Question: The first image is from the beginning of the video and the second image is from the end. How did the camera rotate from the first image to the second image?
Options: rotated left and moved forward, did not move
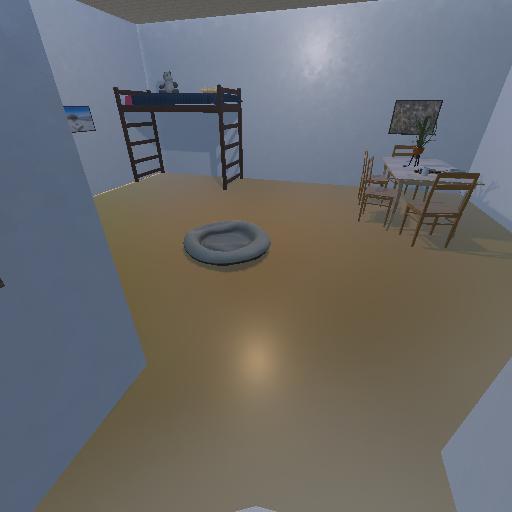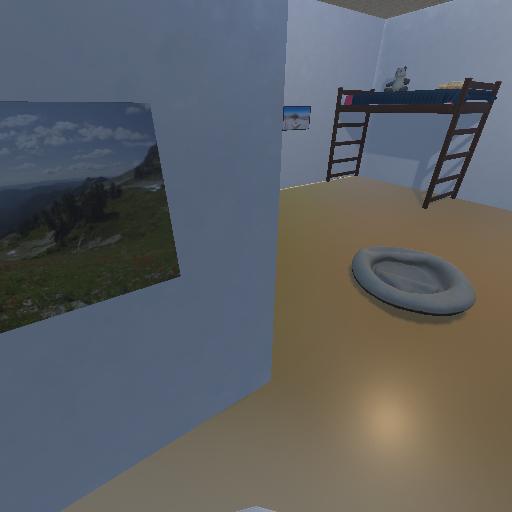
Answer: rotated left and moved forward